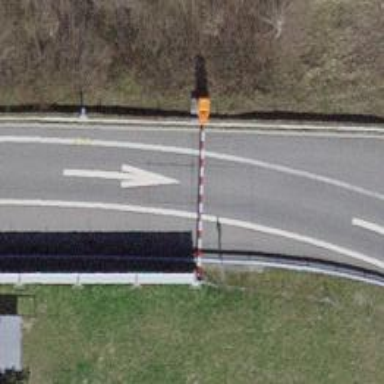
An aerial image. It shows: Lift gate barrier.